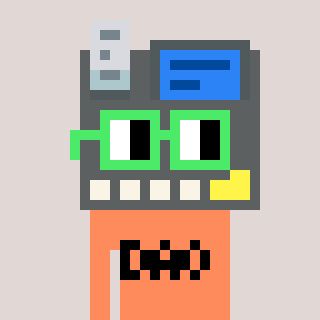
a pixel art character with square light green glasses, a cash register-shaped head and a peachy-colored body on a warm background